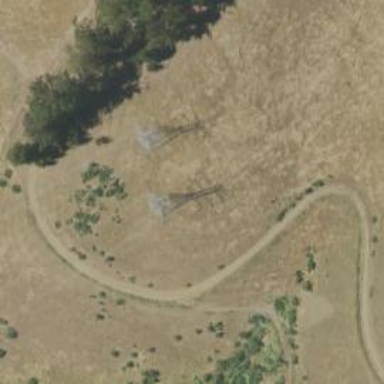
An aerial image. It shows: Power tower.